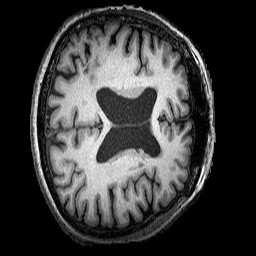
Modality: T1w
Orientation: axial
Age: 74
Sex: female
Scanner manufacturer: siemens
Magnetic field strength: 3 T
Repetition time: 2.25 s
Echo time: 0.00452 s